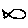
Label: fish